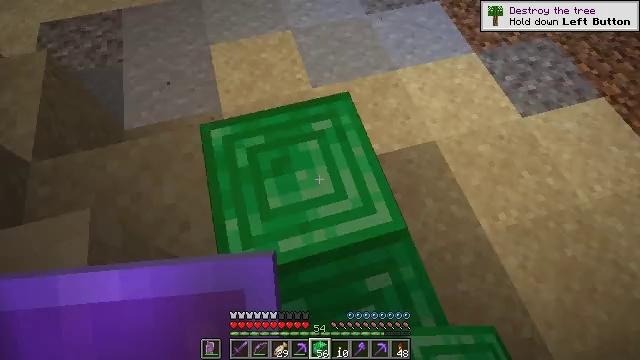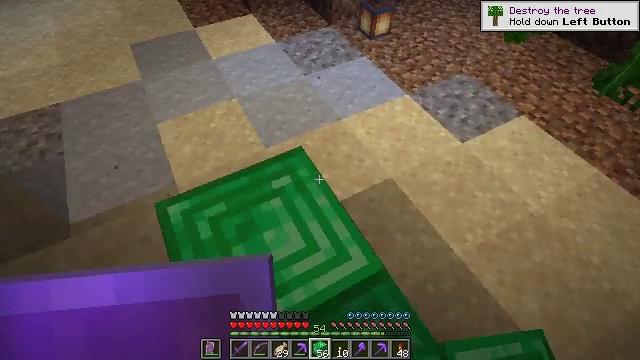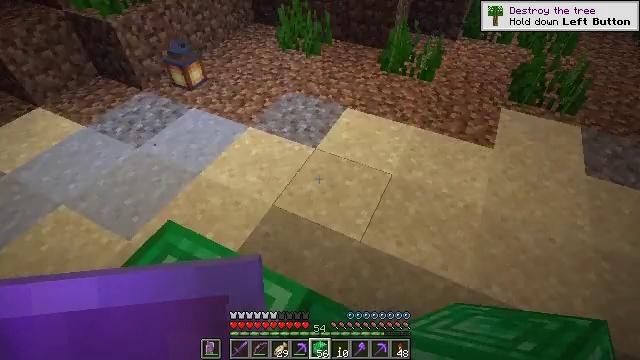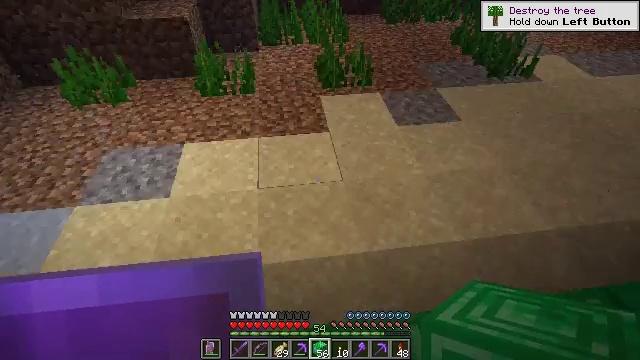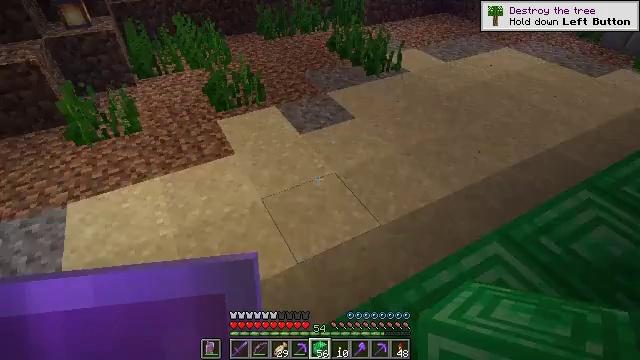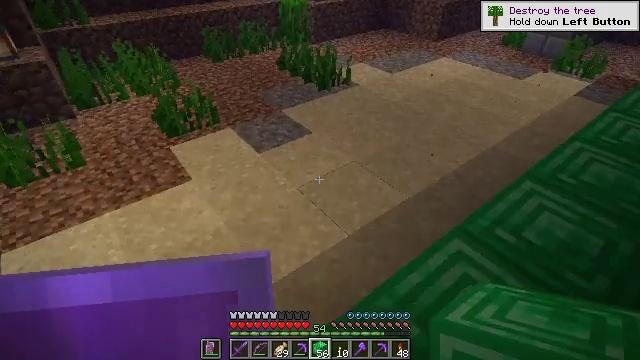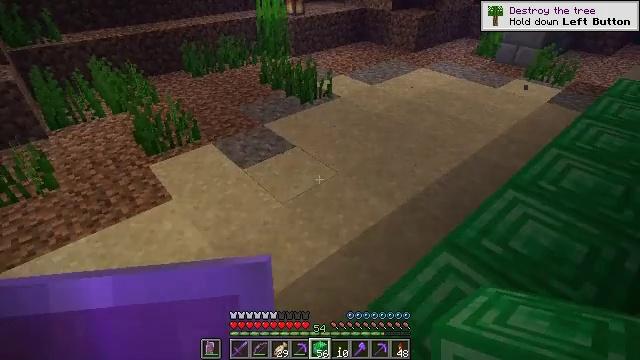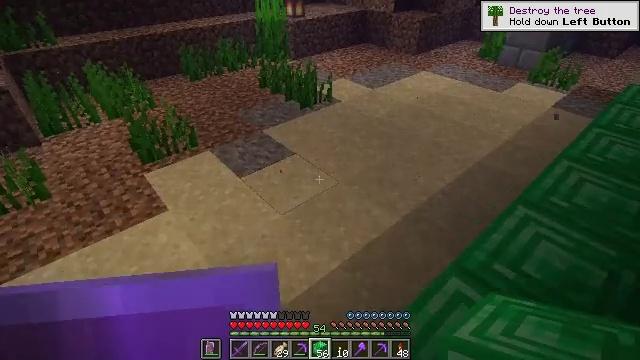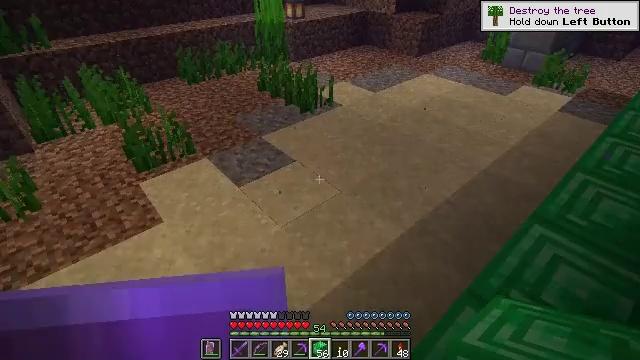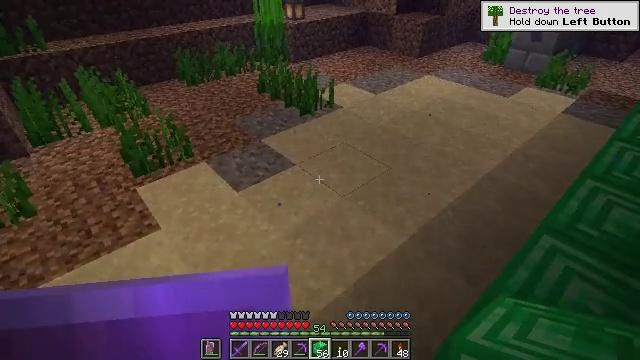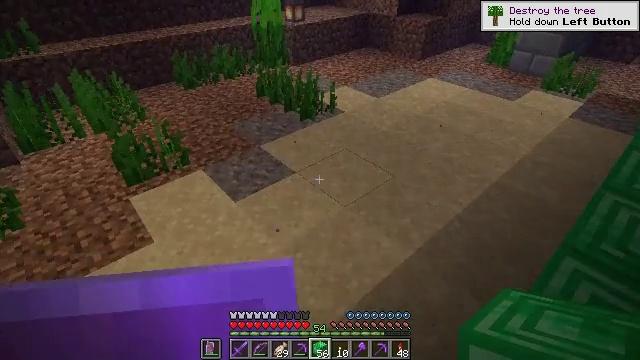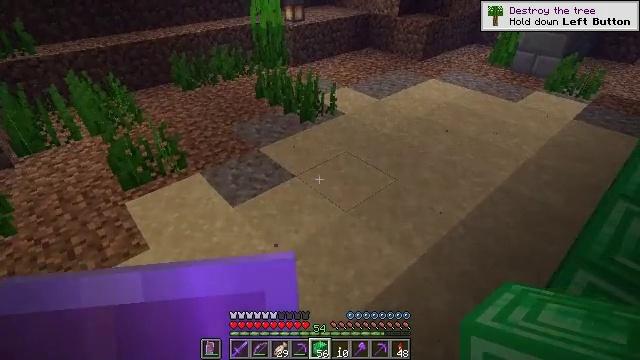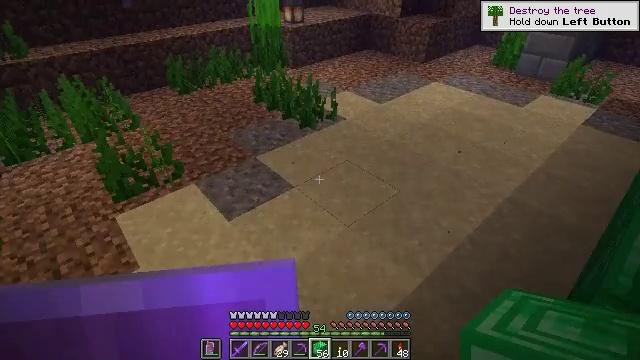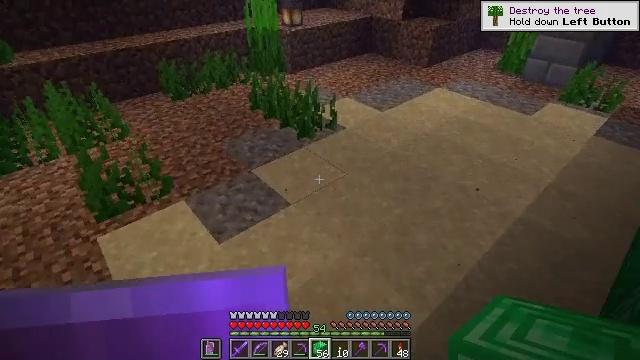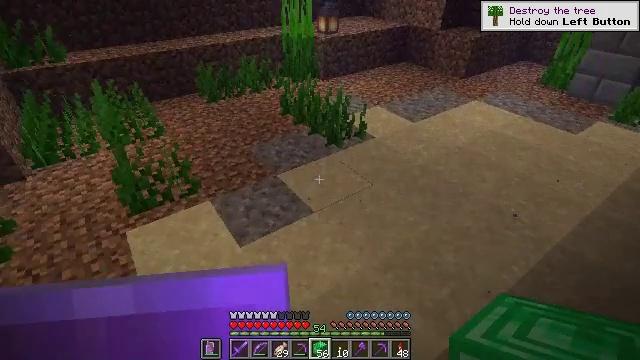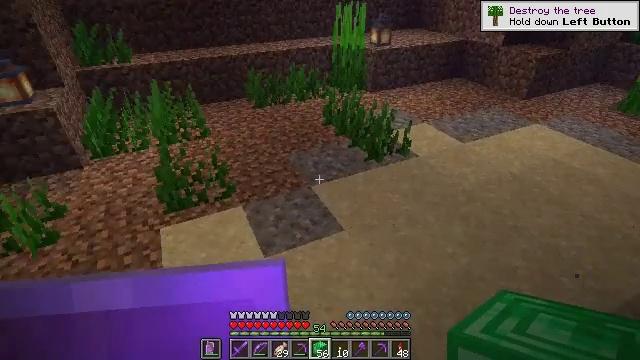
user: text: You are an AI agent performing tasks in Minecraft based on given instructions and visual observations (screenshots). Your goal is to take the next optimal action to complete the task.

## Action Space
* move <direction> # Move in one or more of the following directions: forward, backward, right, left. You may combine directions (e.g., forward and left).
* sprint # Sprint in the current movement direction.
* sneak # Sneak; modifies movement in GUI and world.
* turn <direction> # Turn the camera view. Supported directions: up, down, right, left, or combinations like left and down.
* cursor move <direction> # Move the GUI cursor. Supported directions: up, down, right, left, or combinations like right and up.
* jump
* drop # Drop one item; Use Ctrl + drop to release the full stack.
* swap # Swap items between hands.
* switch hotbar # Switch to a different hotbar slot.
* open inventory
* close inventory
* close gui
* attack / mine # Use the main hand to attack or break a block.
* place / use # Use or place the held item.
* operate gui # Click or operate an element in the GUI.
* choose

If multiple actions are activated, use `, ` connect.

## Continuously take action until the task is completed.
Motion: motion action
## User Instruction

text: Mine the emerald block.
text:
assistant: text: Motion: turn right and up
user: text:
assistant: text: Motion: turn right and up
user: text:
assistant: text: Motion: turn right and up
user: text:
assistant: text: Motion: turn right and up
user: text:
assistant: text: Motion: turn right and up
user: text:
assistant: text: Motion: move forward, turn right and up
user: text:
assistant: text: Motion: move forward
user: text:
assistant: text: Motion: move forward
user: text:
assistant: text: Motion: move forward
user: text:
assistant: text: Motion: move forward
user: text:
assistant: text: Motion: move forward
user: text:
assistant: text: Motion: move forward
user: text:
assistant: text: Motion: move forward
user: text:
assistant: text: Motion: move forward and move right, turn left and up
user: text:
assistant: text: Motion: move forward and move right, turn left and up
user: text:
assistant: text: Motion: move forward and move right, turn left and up
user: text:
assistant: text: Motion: turn left and up
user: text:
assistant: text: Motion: turn left
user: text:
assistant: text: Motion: no_op
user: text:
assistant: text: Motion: no_op
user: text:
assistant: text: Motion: no_op
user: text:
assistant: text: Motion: no_op
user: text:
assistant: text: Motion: no_op
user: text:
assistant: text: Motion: no_op
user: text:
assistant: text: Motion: no_op
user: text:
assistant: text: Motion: turn right
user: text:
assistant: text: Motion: move forward, turn right and down
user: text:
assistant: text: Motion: move forward, turn right and down
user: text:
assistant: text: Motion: move forward, turn right and up
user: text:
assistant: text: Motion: move forward, turn right and up